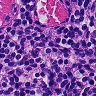
Metastatic tissue present: no